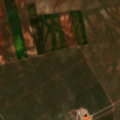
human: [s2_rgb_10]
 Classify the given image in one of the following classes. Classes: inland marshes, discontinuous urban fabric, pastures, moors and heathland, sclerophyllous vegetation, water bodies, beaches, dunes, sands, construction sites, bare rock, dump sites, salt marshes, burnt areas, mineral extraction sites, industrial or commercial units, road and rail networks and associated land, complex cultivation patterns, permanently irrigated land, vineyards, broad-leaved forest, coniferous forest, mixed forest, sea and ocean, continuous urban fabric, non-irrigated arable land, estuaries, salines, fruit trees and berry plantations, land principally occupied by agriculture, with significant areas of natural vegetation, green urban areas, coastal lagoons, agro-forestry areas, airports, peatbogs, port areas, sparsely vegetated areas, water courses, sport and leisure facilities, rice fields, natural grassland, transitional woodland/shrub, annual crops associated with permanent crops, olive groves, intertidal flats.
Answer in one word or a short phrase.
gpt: continuous urban fabric